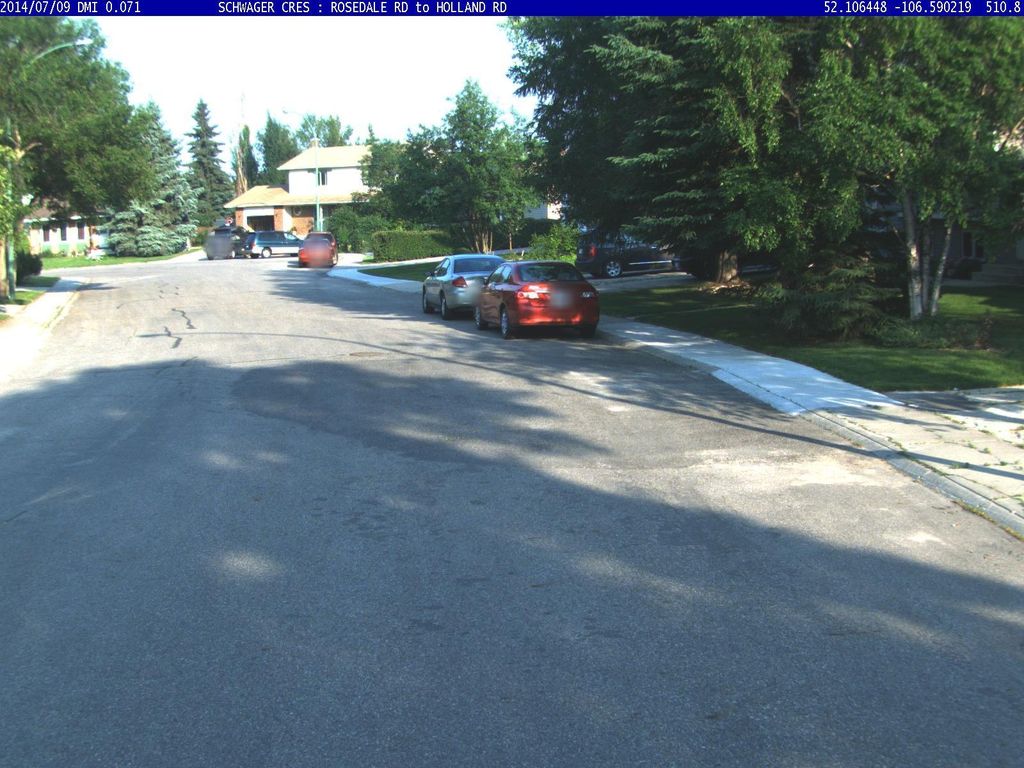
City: saskatoon